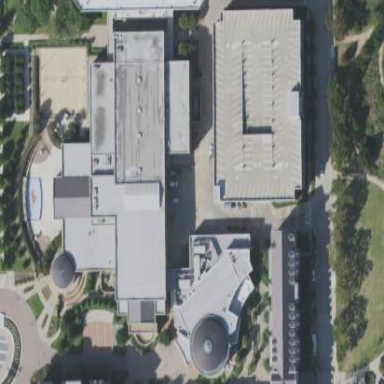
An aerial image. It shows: University building.